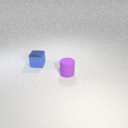
small purple rubber cylinder in front of small blue metal cube